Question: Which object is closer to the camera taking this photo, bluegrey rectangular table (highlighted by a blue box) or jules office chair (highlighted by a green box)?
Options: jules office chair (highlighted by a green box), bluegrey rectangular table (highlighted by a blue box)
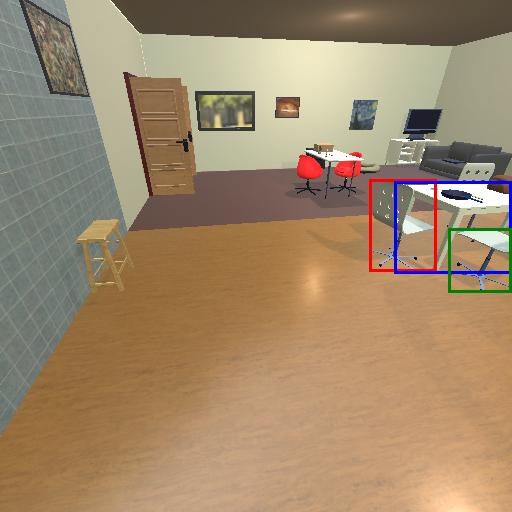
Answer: jules office chair (highlighted by a green box)